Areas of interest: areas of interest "Agricultural and Sideline Products Market"
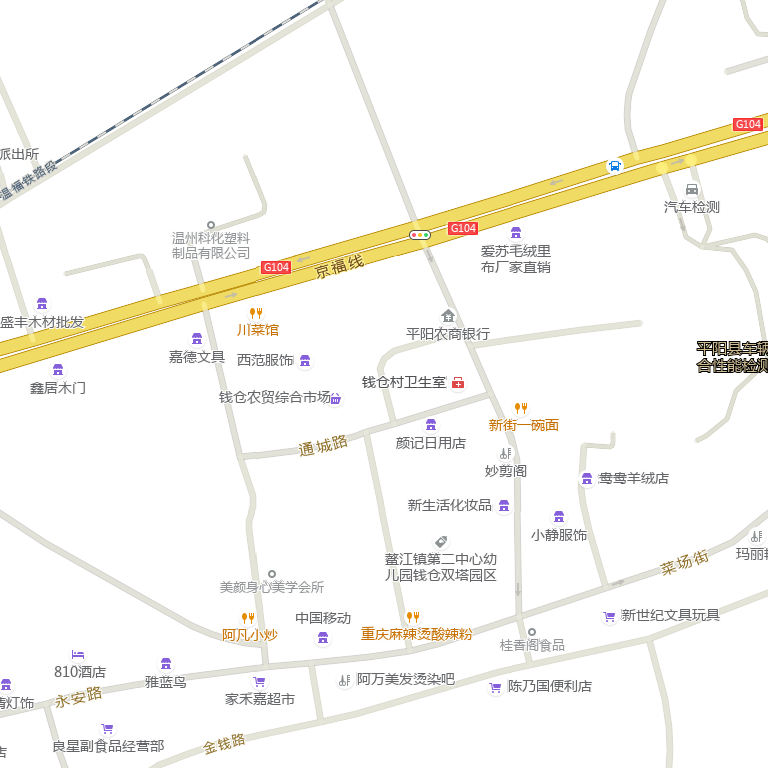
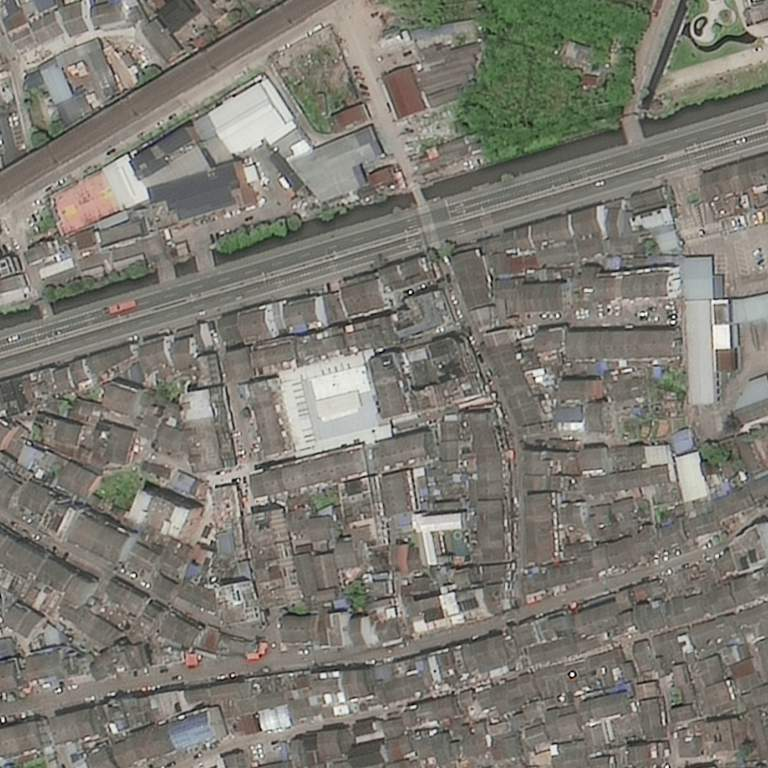